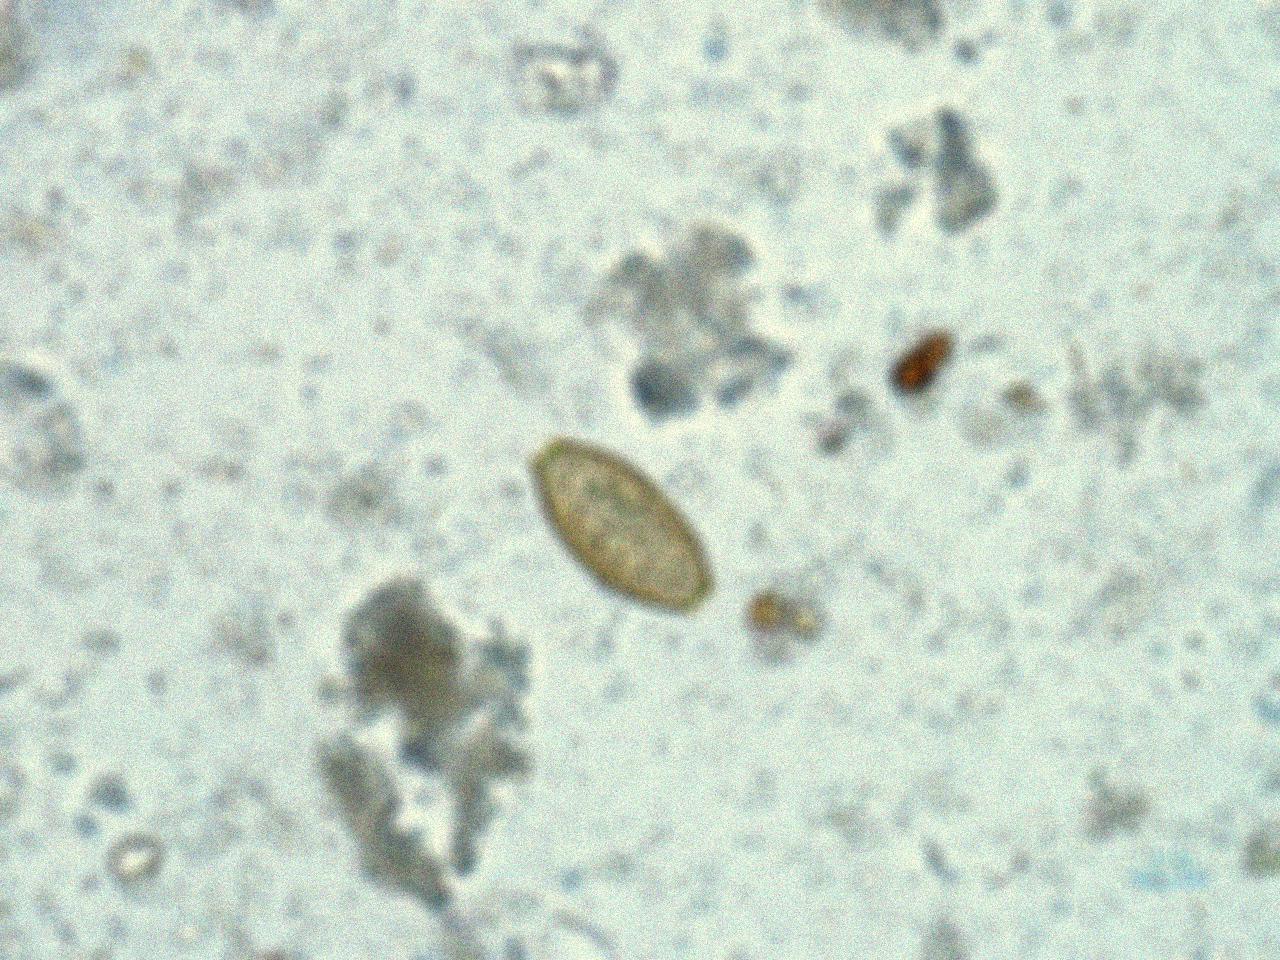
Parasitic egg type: Trichuris trichiura